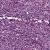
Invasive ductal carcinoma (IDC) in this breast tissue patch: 1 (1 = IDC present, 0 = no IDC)